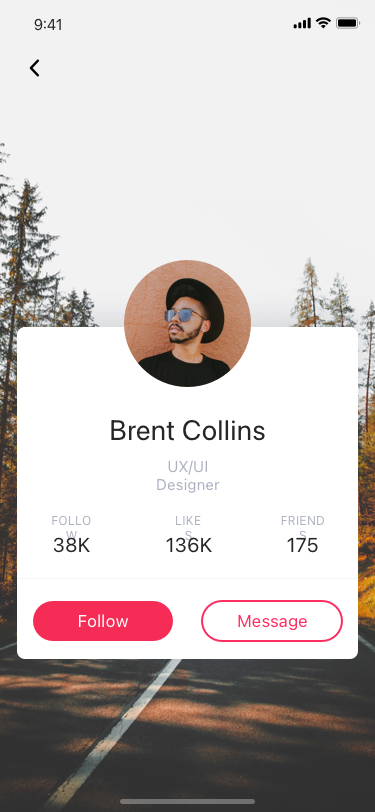
Text in this UI design:
Follow
Message
UX/UI Designer
Brent Collins
Follow
Likes
Friends
38k
136k
175